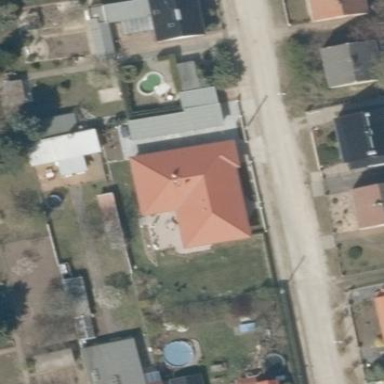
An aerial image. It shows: Simple house.